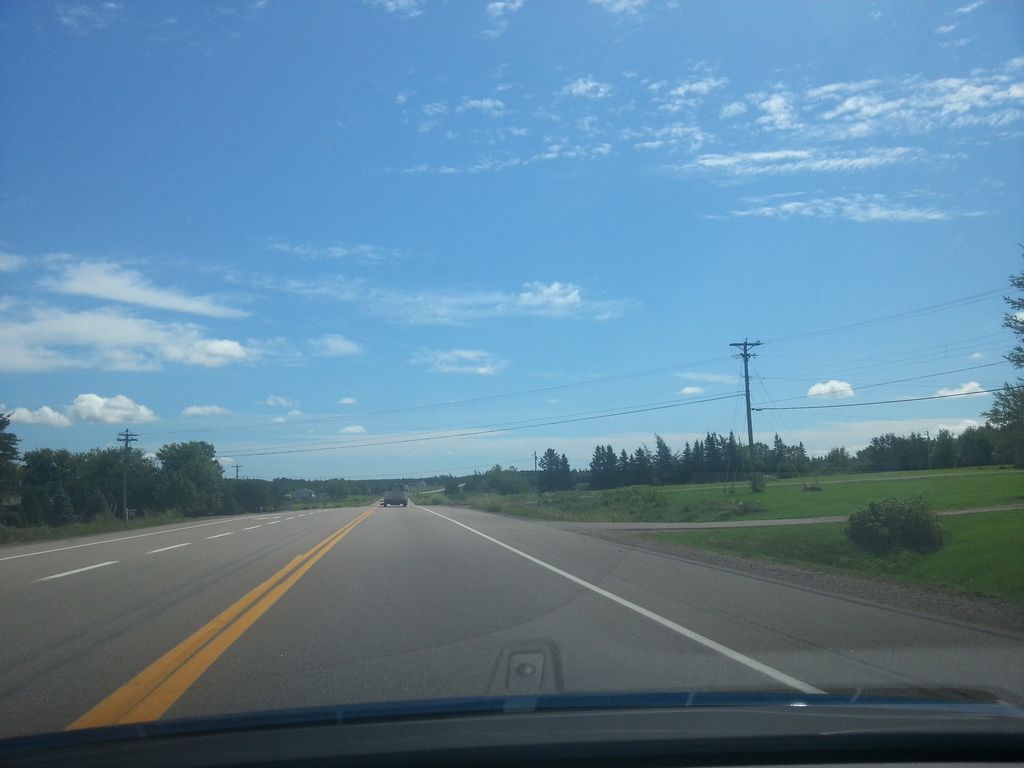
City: charlottetown